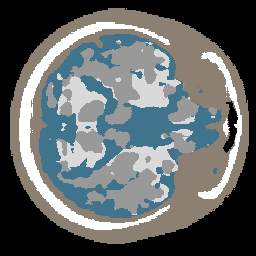
Label: no_lesion